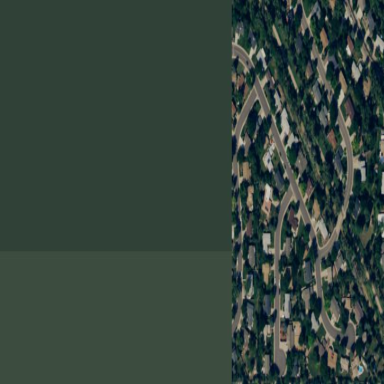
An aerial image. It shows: Residential area composed of single-family homes.